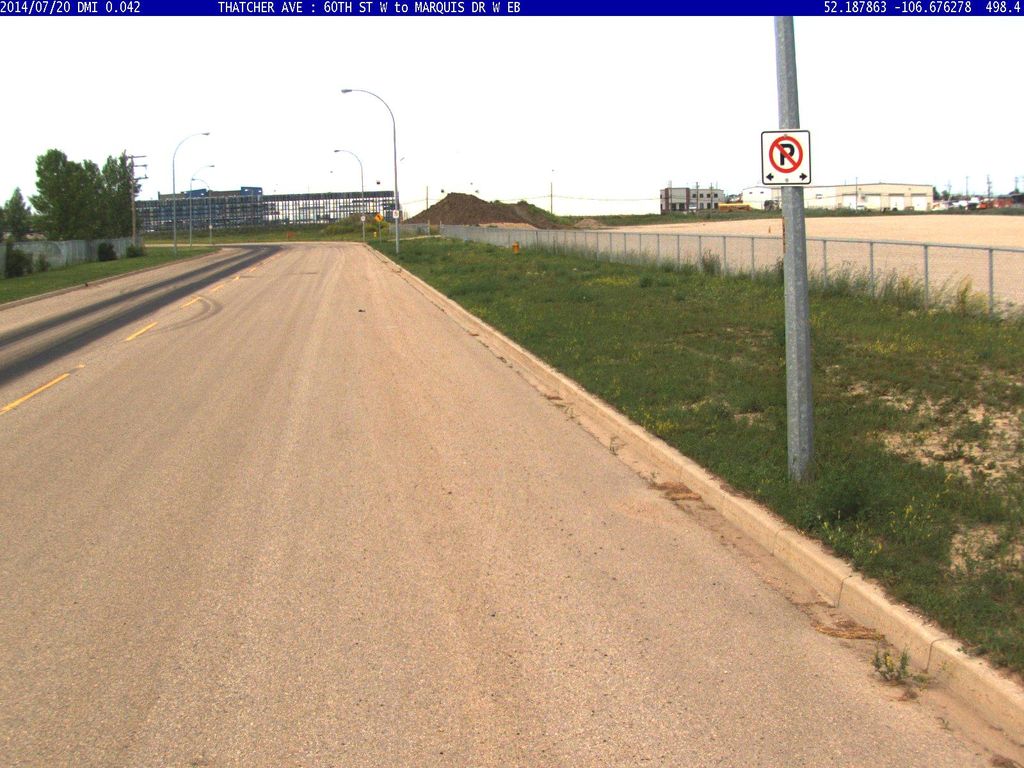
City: saskatoon